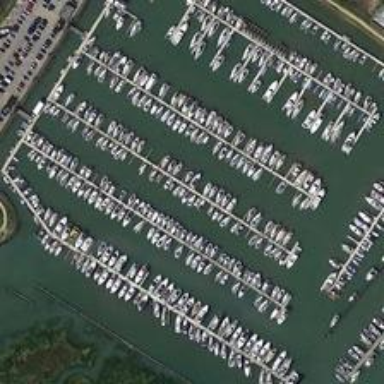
Many types of boats are close to the port .